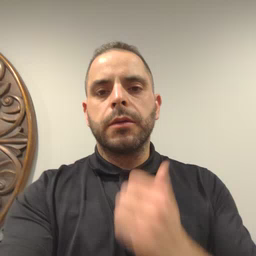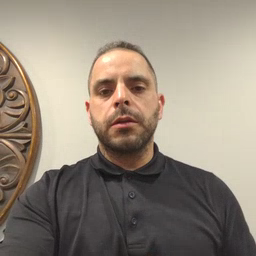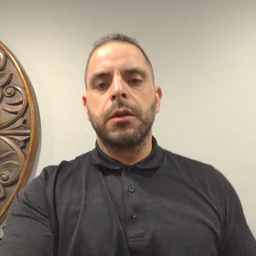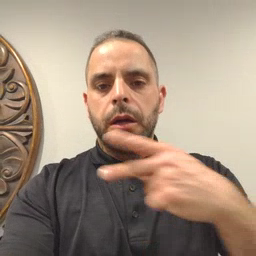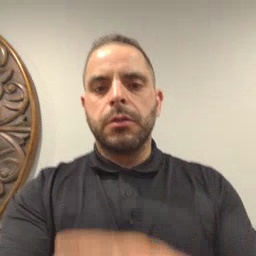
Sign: cut